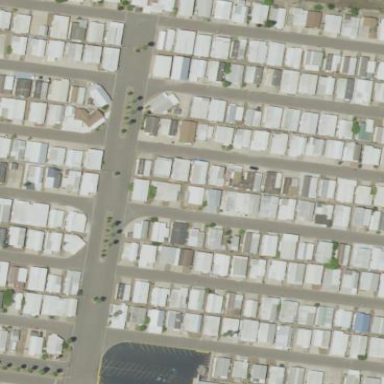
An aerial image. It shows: Residential area designated as trailer park.